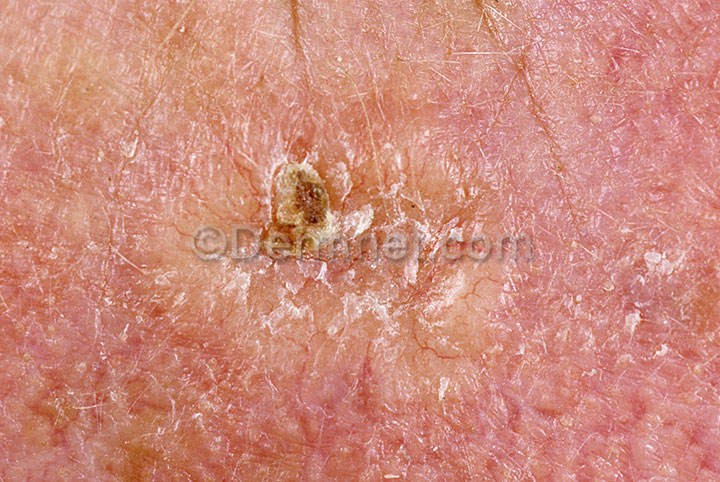
Disease: Actinic Keratosis Basal Cell Carcinoma and other Malignant Lesions